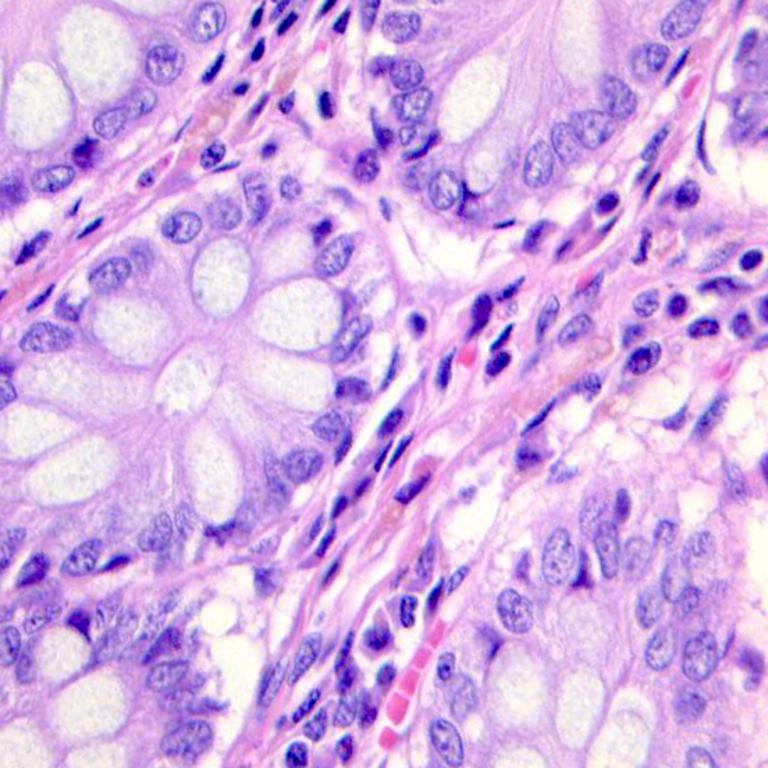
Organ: colon
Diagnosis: benign